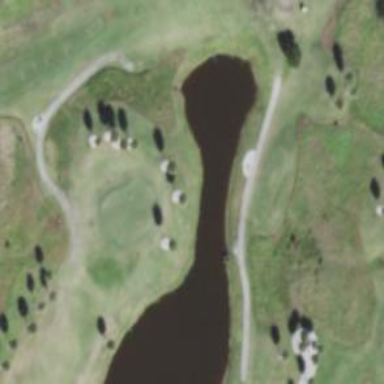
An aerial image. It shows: Path designated for golf carts.